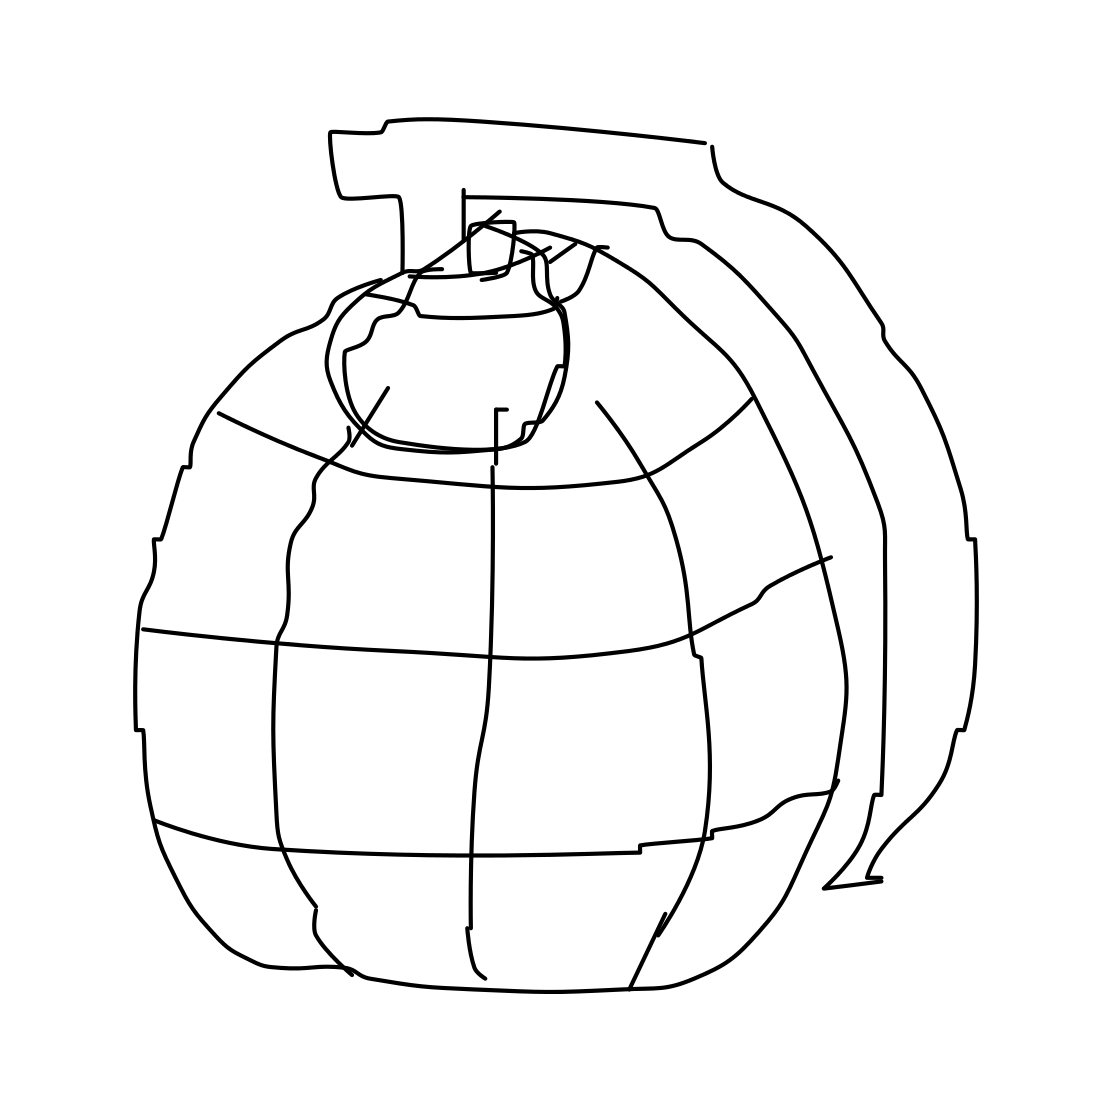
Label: grenade